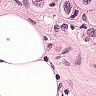
Metastatic tissue present: yes